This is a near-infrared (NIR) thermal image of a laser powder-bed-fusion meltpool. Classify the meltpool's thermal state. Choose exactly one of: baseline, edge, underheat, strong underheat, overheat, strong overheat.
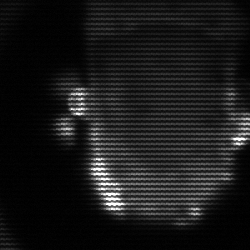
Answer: baseline